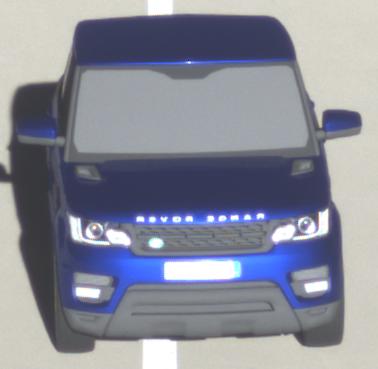
Make: Land Rover
Model: Range Rover Sport 5.0 V8 SC
Detailed model: Range Rover Sport (II)
Model produced from: 2013/09
Model produced until: 2015/07
Doors: 5
Color: blue
Road condition: dry road
Daytime: sunrise or sunset
Contrast: high contrast